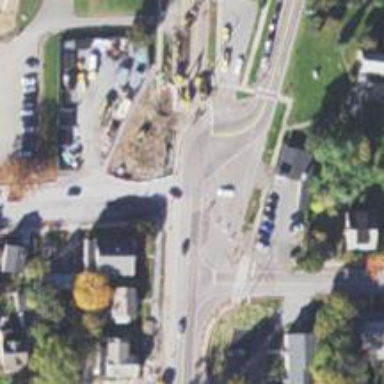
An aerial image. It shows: Roundabout at primary highway.